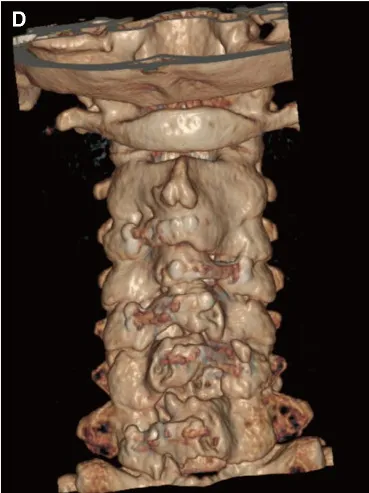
5 years postoperatively), showing the fixation and integration of the implanted plate with the posterior lamina. CT, computed tomography.
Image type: radiology (ct)